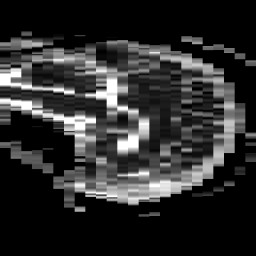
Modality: ADC
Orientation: sagittal
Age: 66
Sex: male
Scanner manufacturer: philips
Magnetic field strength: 3 T
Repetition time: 3.765 s
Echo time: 0.05978 s